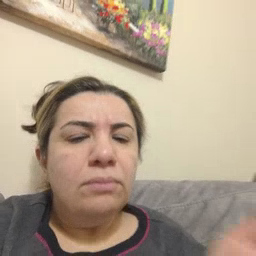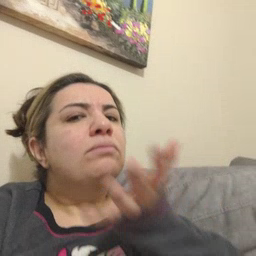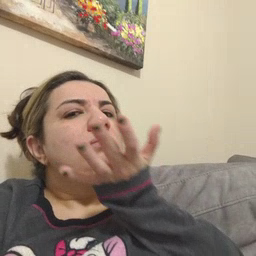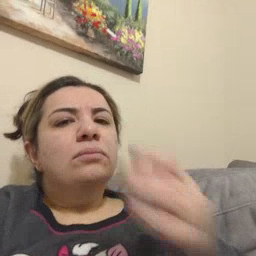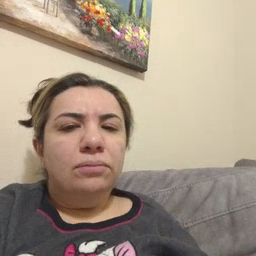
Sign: grass